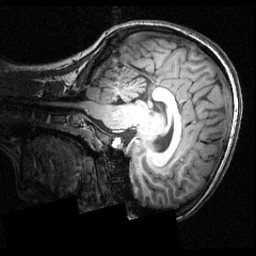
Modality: T1w
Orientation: sagittal
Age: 20
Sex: female
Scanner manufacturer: siemens
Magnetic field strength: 3.951 T
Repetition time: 1.5 s
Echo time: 0.00335 s